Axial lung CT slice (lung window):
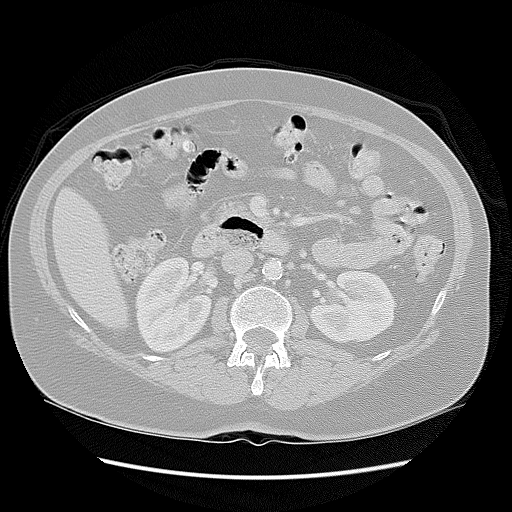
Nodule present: no